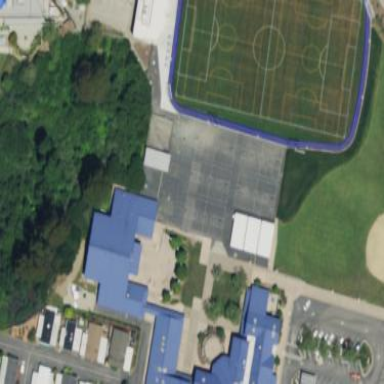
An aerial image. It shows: School.